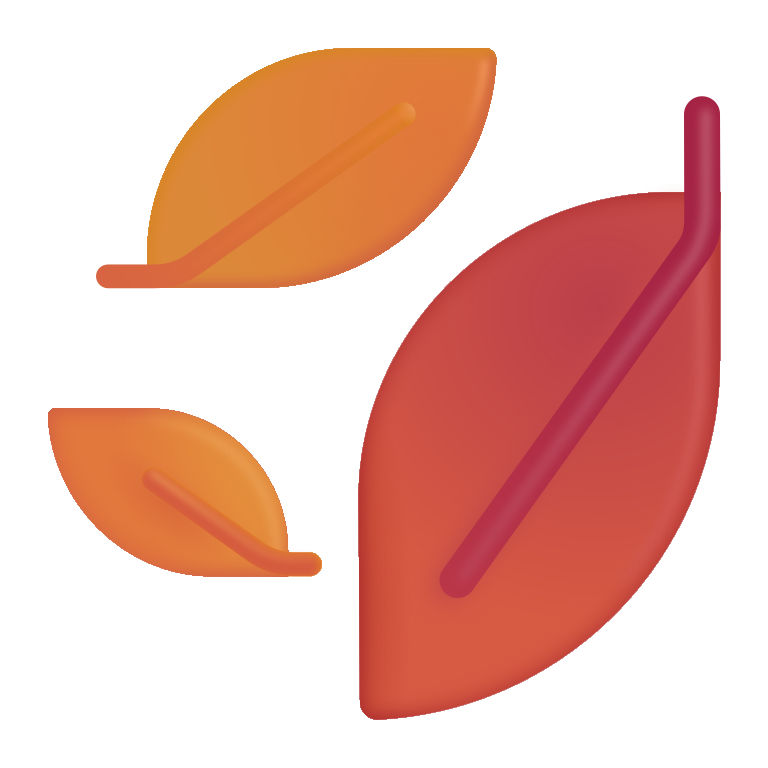
fallen leaf color